Field crop: maize
Growth stage: 2
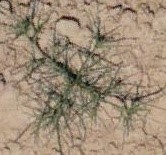
Species: salsola